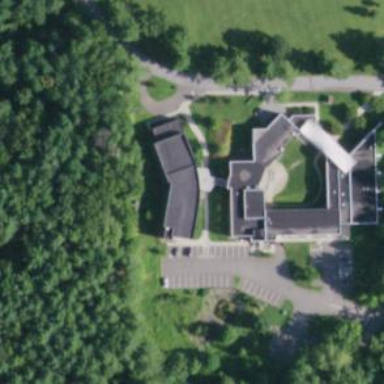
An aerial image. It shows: College building with flat roof.